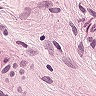
Metastatic tissue present: yes